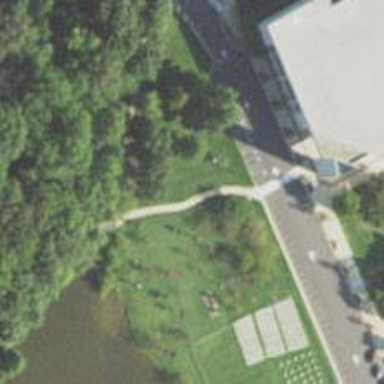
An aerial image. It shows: Memorial featuring statue.